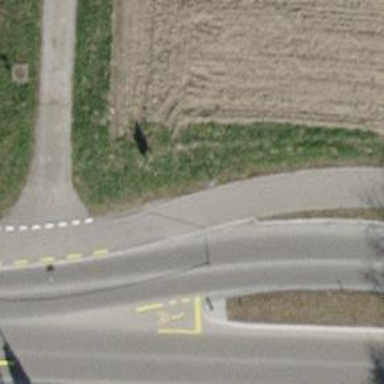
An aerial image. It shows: Asphalt cycleway.